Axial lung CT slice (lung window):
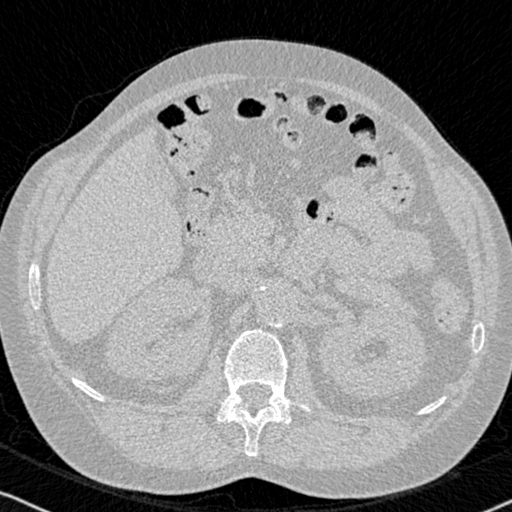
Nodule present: no